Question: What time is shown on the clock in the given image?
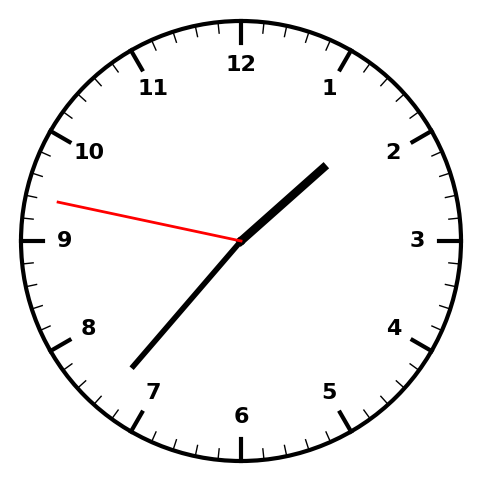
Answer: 01:36:47